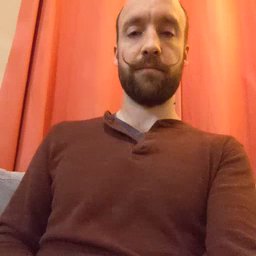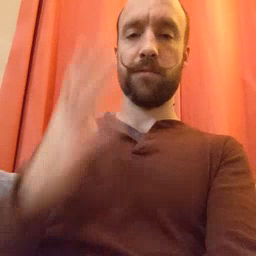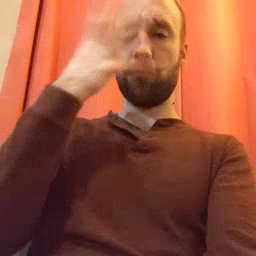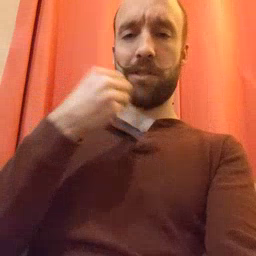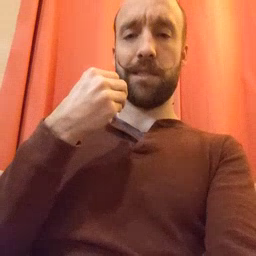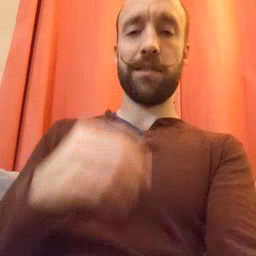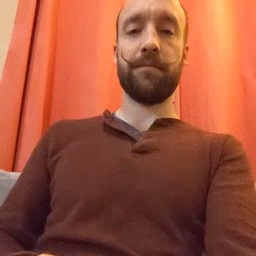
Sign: pretty